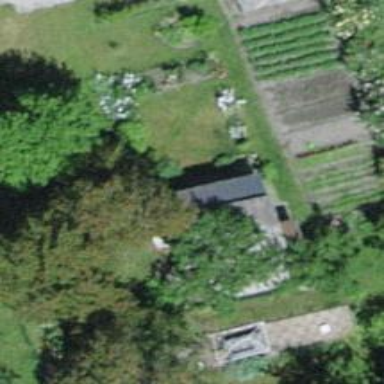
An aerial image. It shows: Farmyard area.